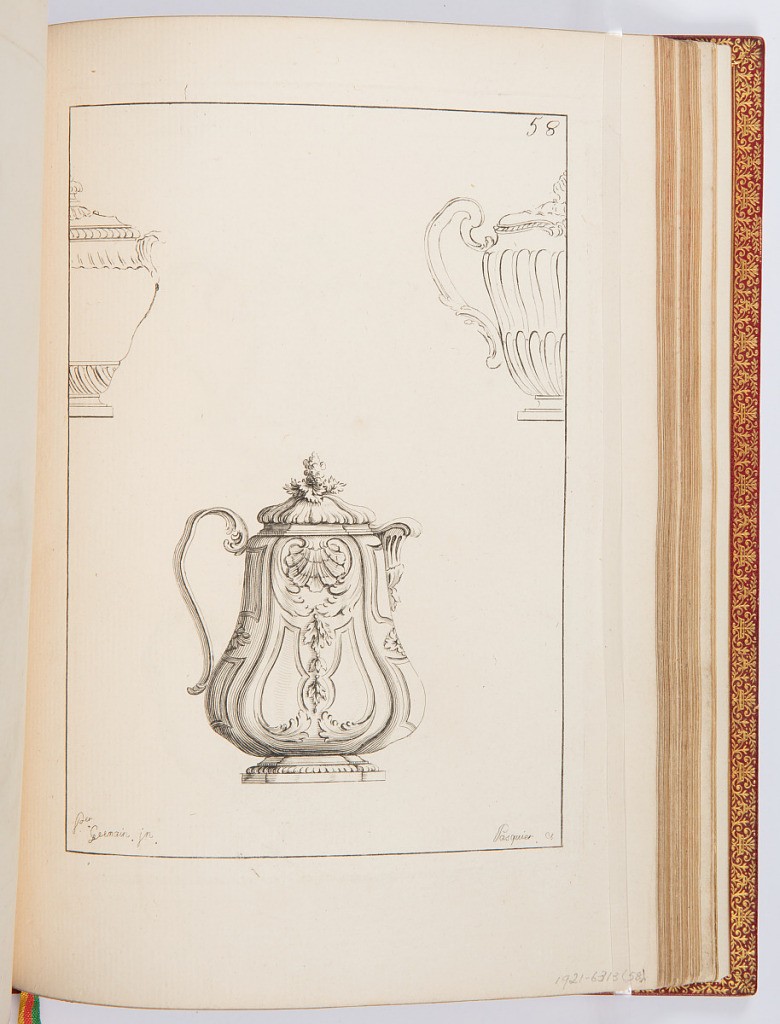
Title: Moutardier
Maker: Pierre Germain, French, 1703 - 1783
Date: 1748
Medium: Etching on laid paper
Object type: Print
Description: Design for a mustard pot decorated with ornament motifs including shells, rinceaux, and leaves. The plate is signed and numbered.